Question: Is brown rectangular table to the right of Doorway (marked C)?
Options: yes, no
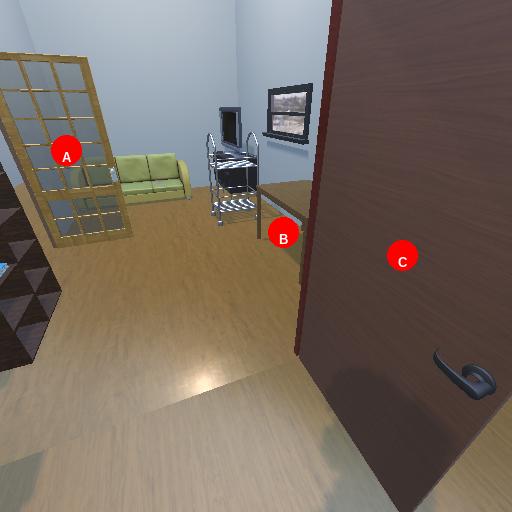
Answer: yes